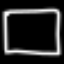
Label: square